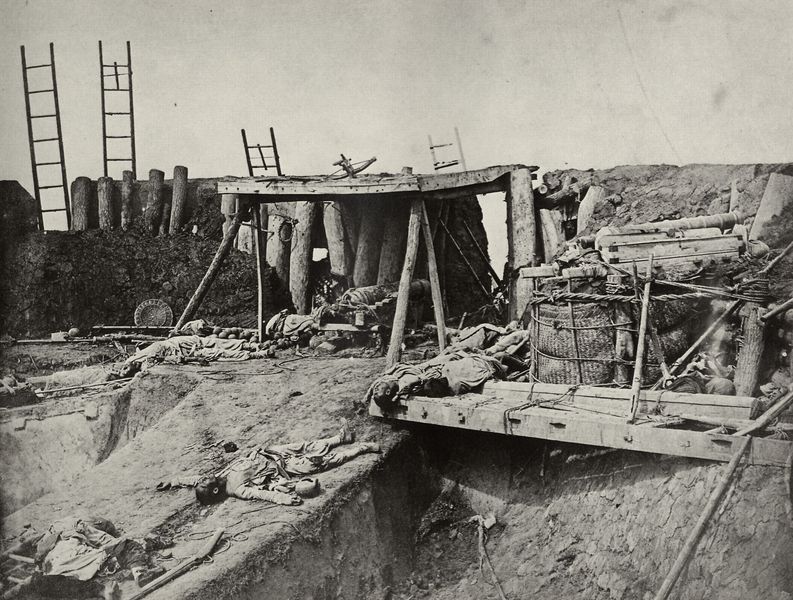
Titel: Das North Fort bei Takuan
Künstler: Felice A. Beato
Schlagwörter: angriff, himmel, mann, schatten, weiß, baumstämme, menschen, sand, grau, hell, holz, licht, männer, schwarz, stützen, säulen, kleidung, tod, tot, toter, hände, deich, erde, brücke, boden, realismus, stoff, front, arbeit, stock, sommer, liegen, körbe, russland, säcke, hang, damm, krieg, leiter, schlacht, seile, steg, stämme, unterstand, zerstörung, soldaten, korb, balken, bohlen, kordel, tor, taue, pfosten, foto, fotografie, photographie, schild, kanone, ruine, gerüst, geflecht, sprossen, explosion, pfahl, festung, schwarzweiß, uniform, waffen, überfall, leichen, soldat, stöcke, tote, photo, erschossen, gewehr, leiden, niederlage, unfall, dreck, graben, flinte, armbrust, opfer, rampe, fort, gefallene, danach, streben, bau, gefallen, manschen, fot, schutz, schutzwall, gefecht, gebälk, lager, baustelle, suche, wall, bunker, ausgrabung, weltkrieg, müll, proviant, stricke, erster weltkrieg, grausam, barrikaden, einsturz, leitern, fund, zweiter, gräben, erdrutsch, erster, barikaden, baugrube, sprengung, schützengraben, korbwaren, fort north, holzpfähle, konzentrazionslager, vernichtug, schwarweiß, falkland, stellungsgraben